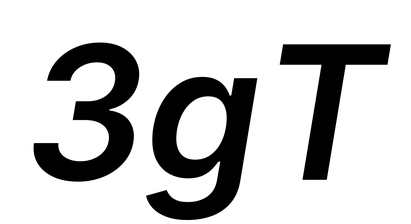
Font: Inter-Italic_SemiBold_Italic